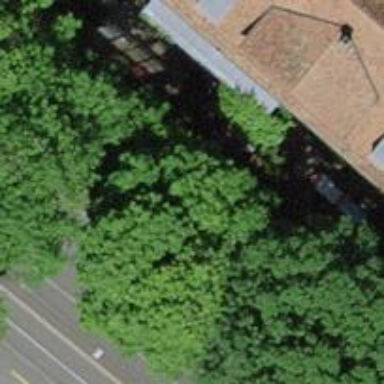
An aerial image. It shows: Avenue of trees.